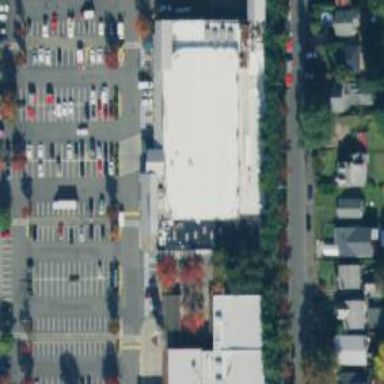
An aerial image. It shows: Retail building.